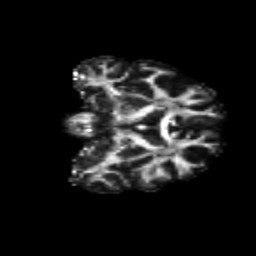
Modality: FA
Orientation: coronal
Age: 25
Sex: male
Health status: healthy
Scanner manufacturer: siemens
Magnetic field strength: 3 T
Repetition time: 8.6 s
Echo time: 0.095 s